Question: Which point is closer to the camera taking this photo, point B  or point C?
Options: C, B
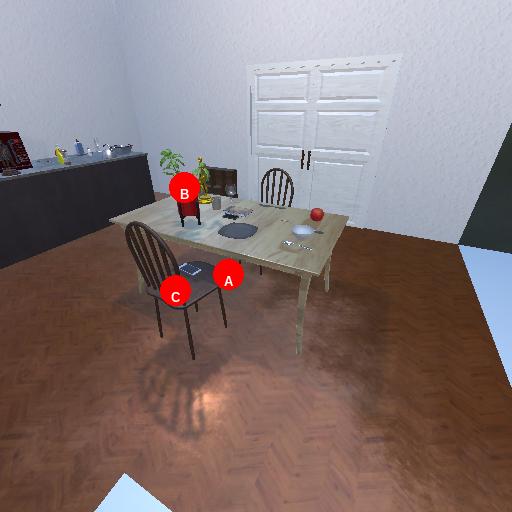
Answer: C